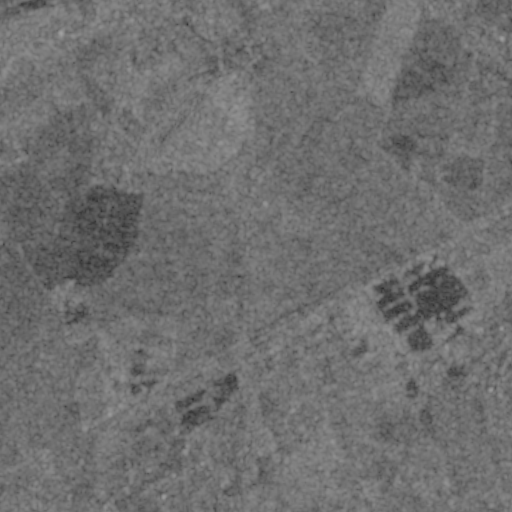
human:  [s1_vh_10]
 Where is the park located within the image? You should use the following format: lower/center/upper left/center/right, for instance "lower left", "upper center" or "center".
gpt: The park is located in the upper right of the image.
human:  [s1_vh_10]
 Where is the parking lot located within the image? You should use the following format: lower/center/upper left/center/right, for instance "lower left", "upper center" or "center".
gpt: The parking lot is located in the upper left of the image.
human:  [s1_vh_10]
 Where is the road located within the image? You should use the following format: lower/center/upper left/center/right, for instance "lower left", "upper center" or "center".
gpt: There is no road in the image.

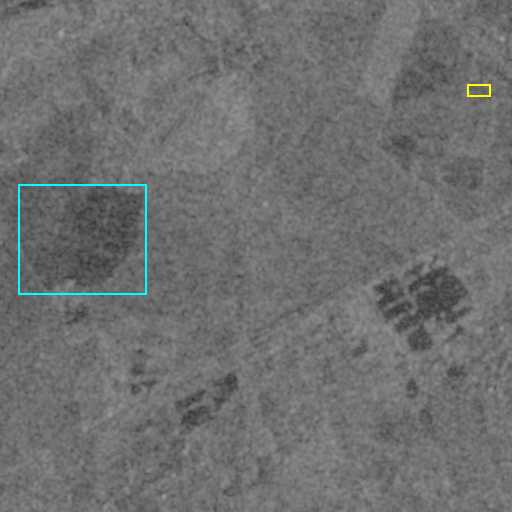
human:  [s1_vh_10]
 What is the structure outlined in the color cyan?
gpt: The structure outlined in cyan is a crop field.
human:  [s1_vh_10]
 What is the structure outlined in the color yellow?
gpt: The structure outlined in yellow is a park.
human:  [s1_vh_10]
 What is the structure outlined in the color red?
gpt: There is no red outline.